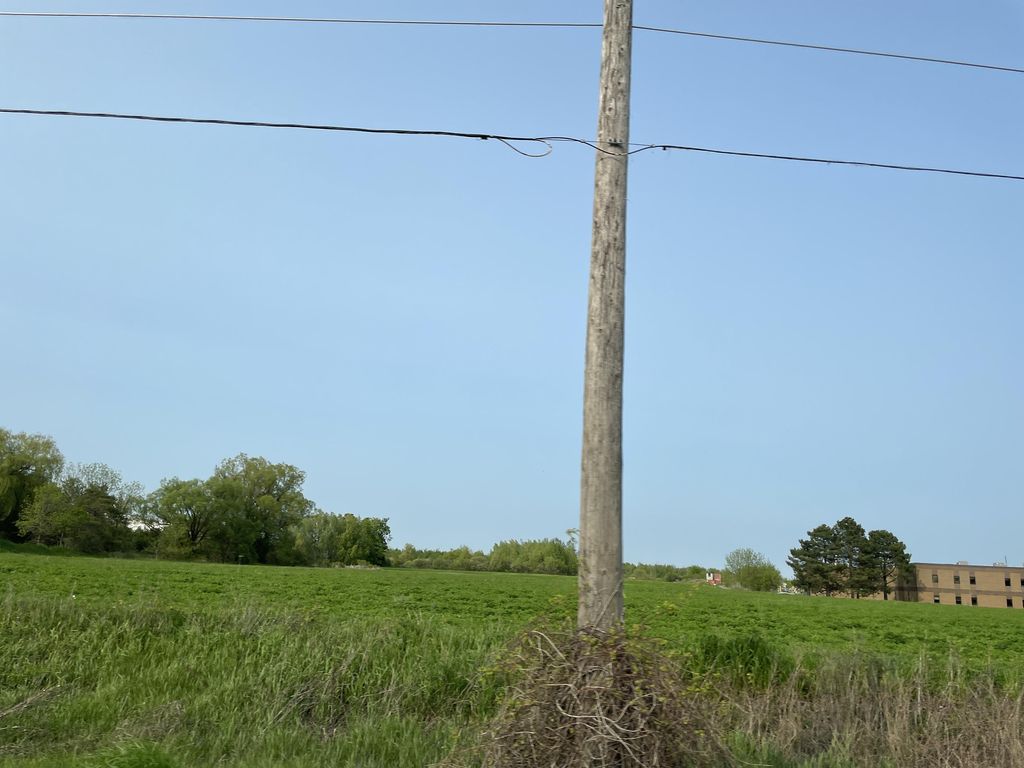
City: kitchener-waterloo